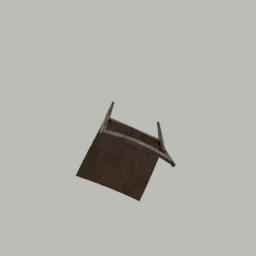
Label: furniture